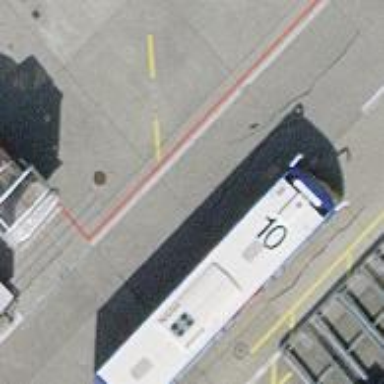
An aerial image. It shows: Airport parking position.